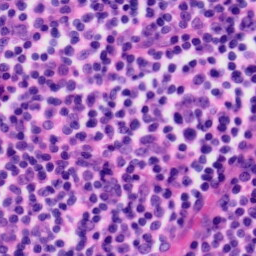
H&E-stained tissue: Tonsil